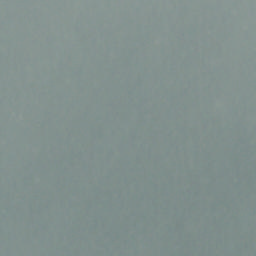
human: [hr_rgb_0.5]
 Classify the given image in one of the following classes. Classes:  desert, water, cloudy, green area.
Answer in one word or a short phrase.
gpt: cloudy